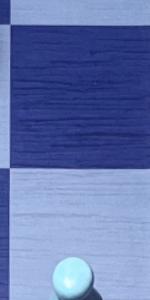
Label: Empty